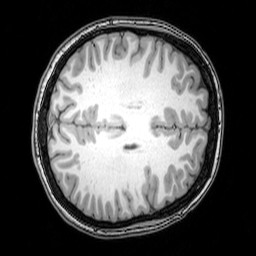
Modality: T1w
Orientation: axial
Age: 23
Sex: female
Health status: healthy
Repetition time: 0.081 s
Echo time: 0.037 s